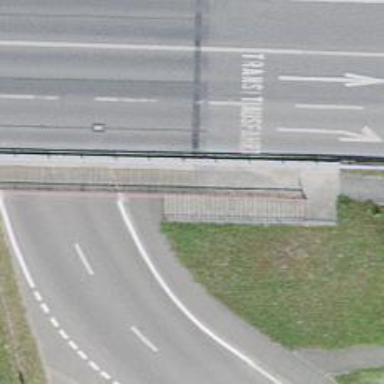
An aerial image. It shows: Road with steps.